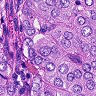
Metastatic tissue present: yes